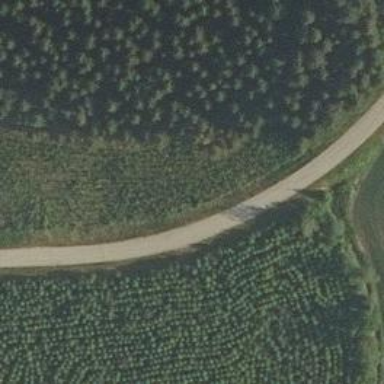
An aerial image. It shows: Tertiary road.